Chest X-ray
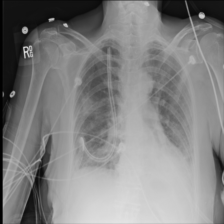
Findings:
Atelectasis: negative
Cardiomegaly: negative
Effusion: negative
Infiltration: negative
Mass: negative
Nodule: negative
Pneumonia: negative
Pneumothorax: positive
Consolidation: negative
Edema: negative
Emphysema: negative
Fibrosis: negative
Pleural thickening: negative
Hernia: negative